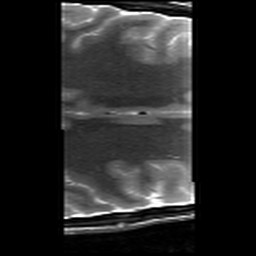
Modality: T2w
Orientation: axial
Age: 20
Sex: male
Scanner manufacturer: siemens
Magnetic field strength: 3 T
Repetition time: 8.02 s
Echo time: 0.08 s